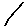
Label: line